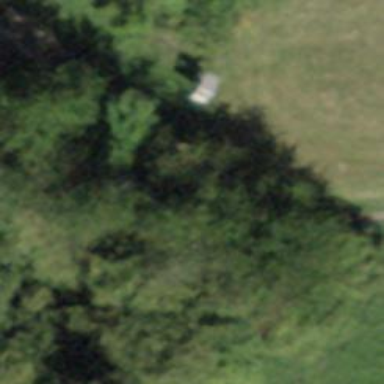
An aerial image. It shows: Bench.